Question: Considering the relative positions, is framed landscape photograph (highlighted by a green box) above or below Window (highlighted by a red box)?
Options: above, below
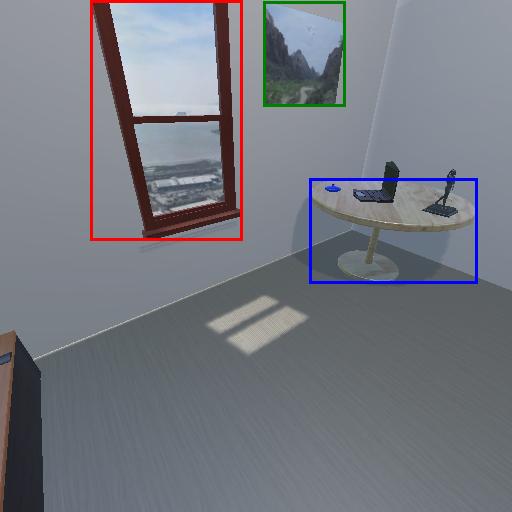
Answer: above